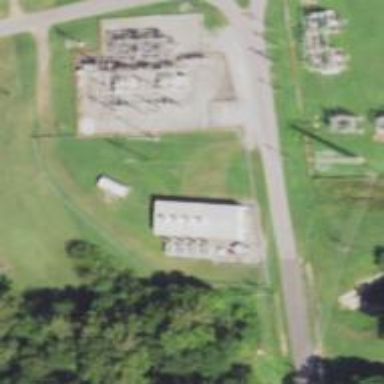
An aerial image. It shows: Generator is pictured.